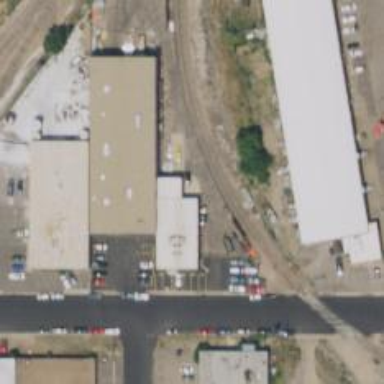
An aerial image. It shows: Railway spur service.